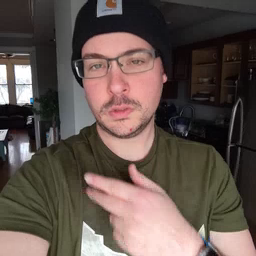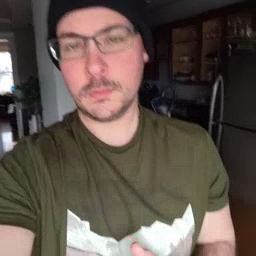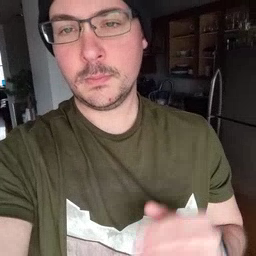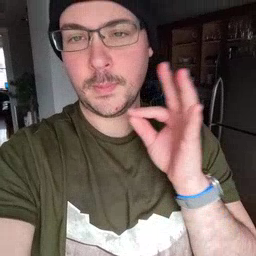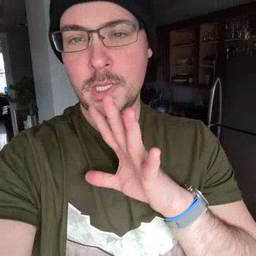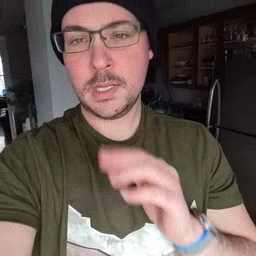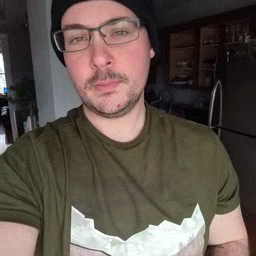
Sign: bee